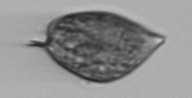
Label: Prorocentrum_micans